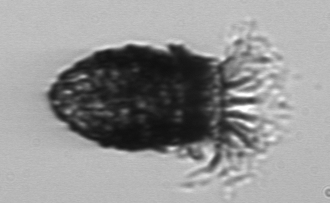
Label: Stenosemella_pacifica